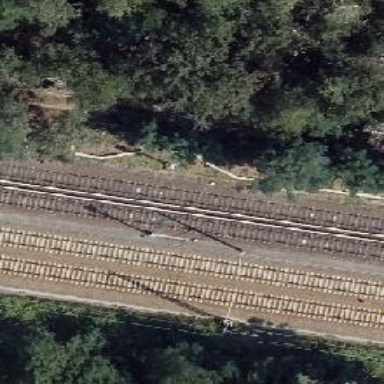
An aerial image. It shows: Railway signal.